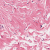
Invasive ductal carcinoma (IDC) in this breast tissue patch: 0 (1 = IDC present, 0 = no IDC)